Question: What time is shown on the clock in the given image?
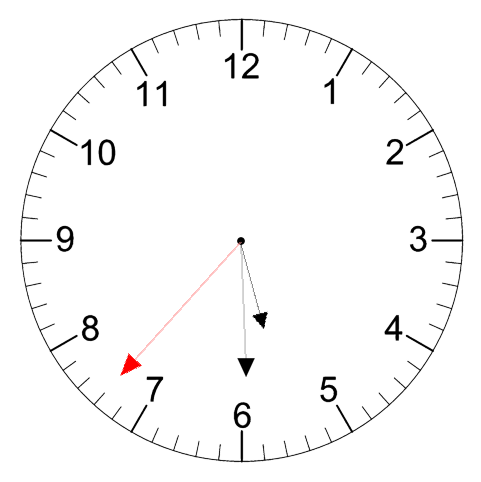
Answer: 05:29:37